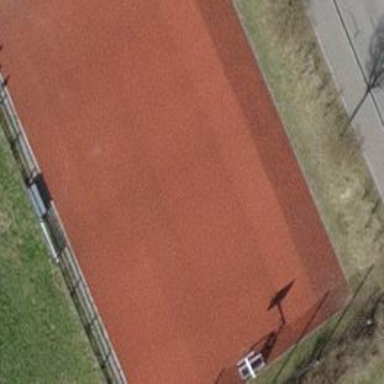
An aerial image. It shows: Multi-sport pitch for leisure land activities.